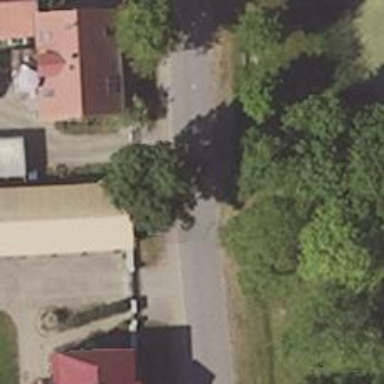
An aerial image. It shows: Residential road with asphalt surface and sidewalk on the left side.